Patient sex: M
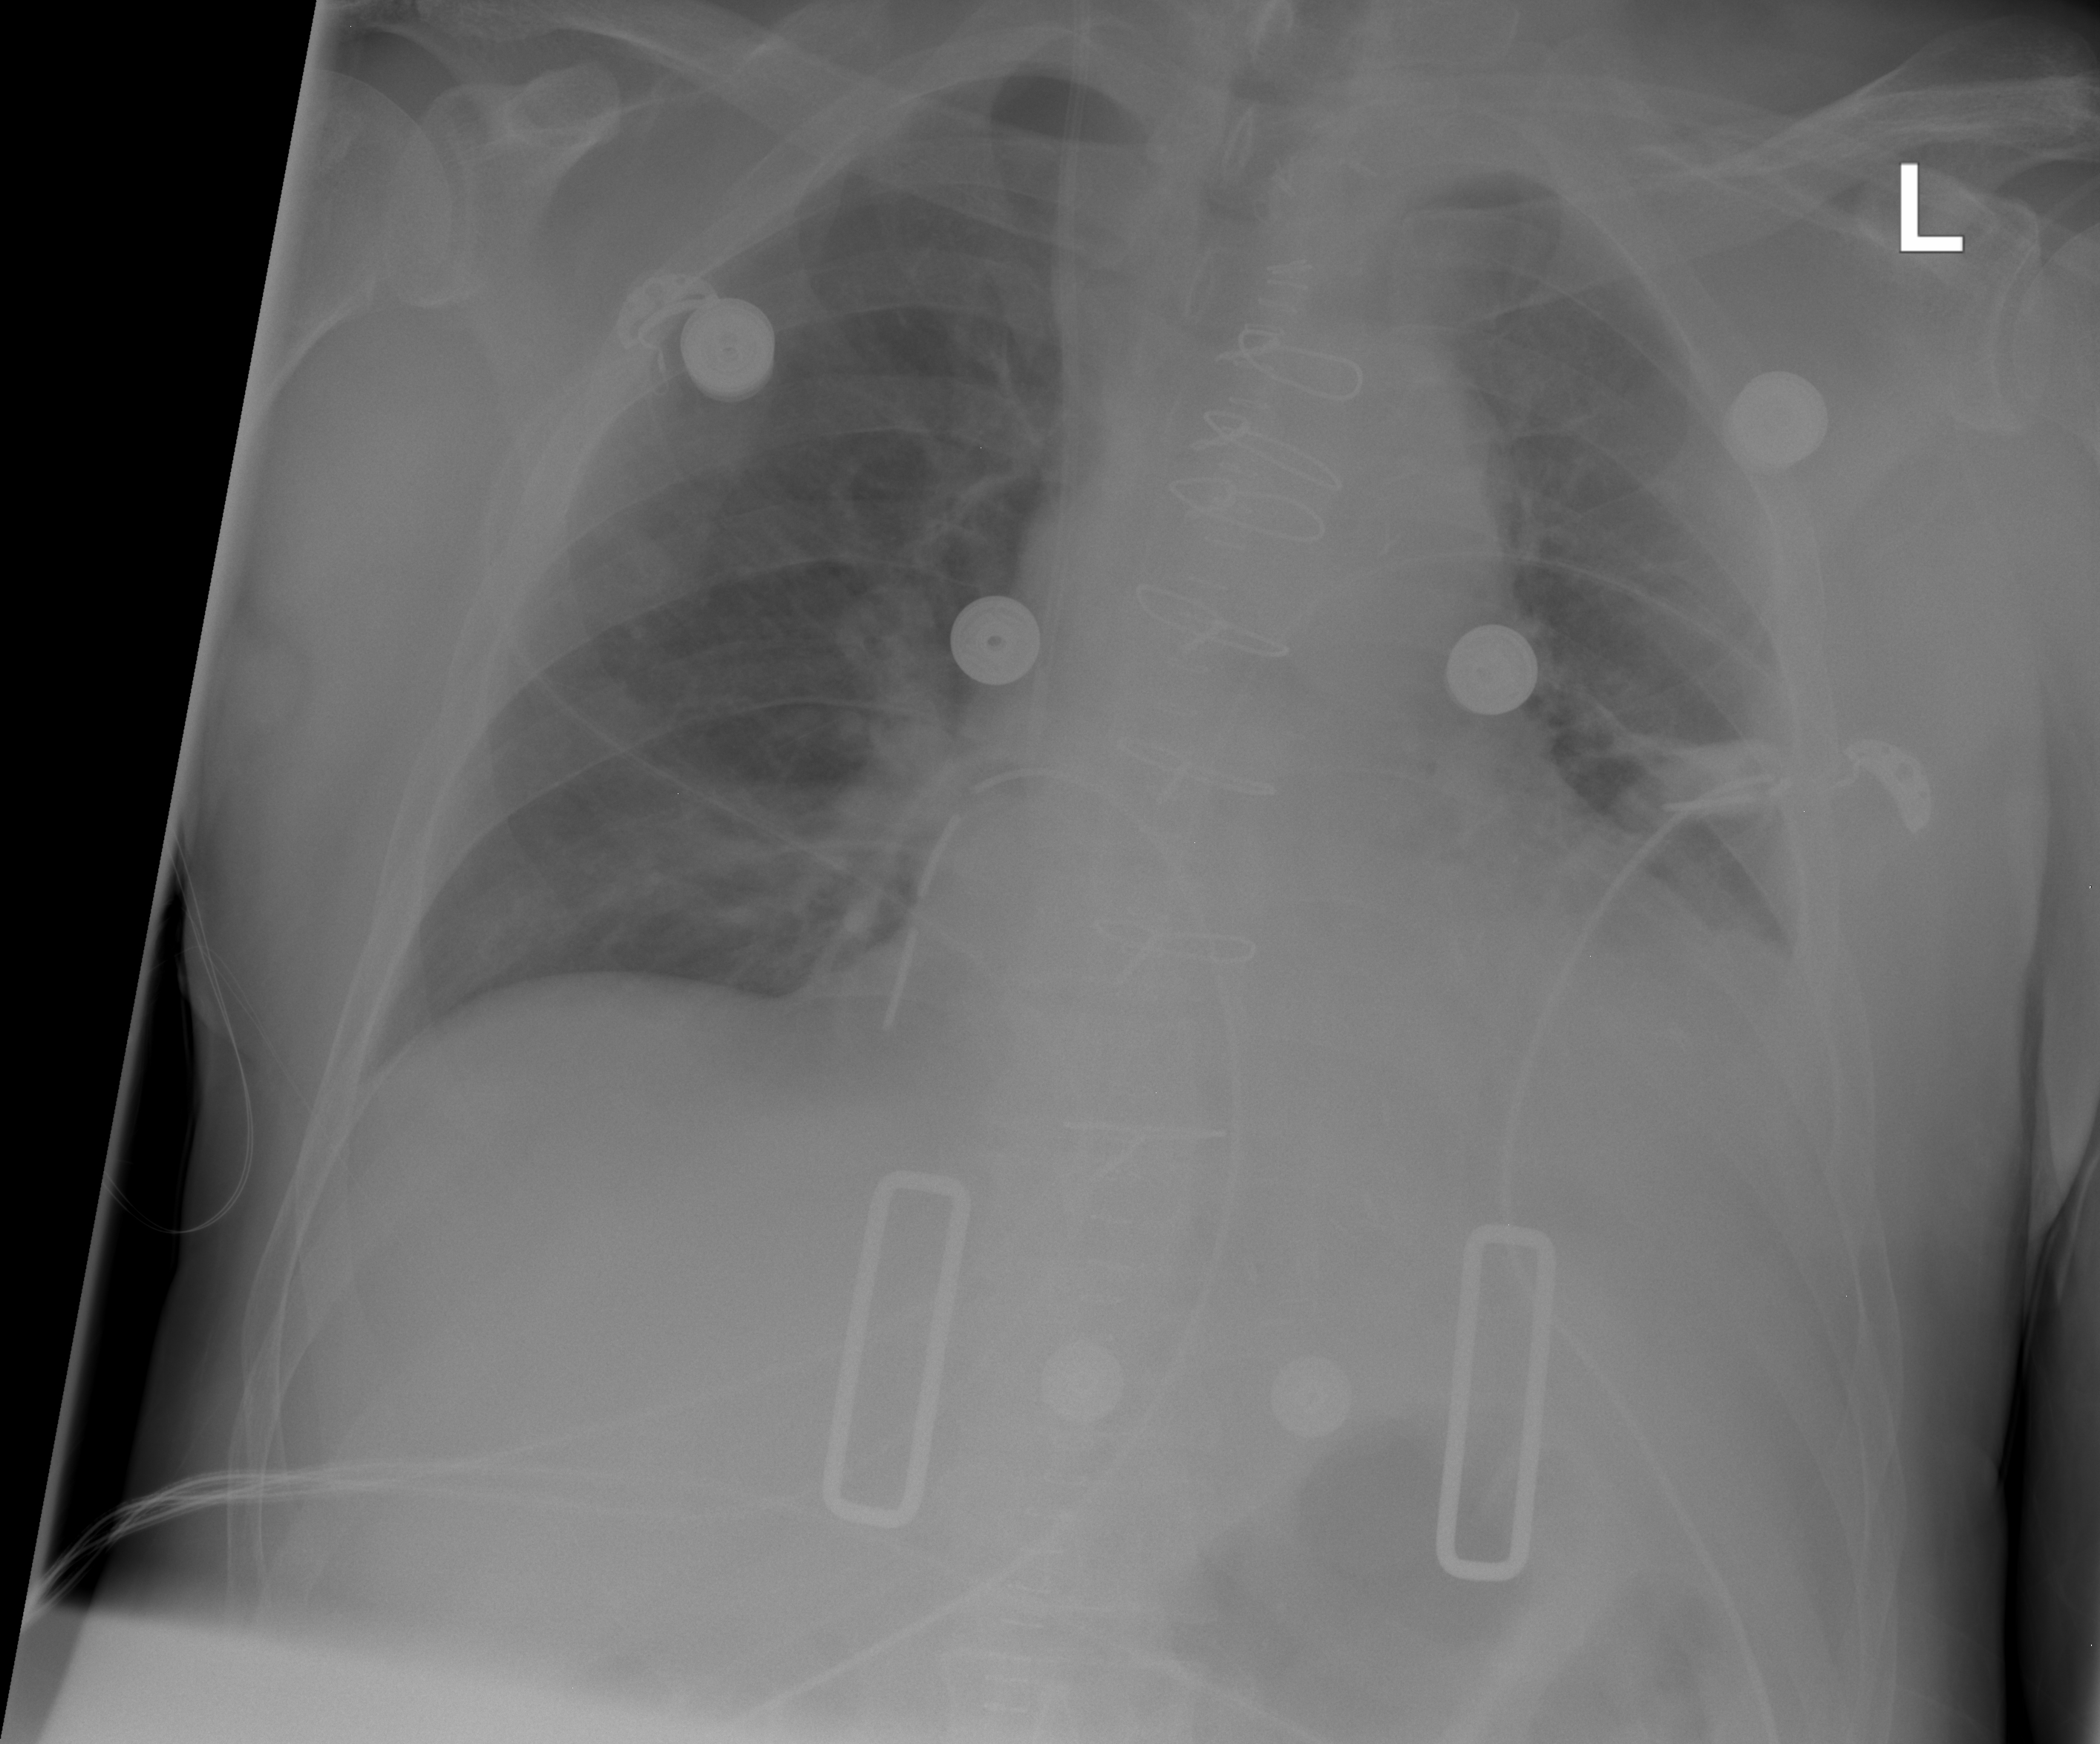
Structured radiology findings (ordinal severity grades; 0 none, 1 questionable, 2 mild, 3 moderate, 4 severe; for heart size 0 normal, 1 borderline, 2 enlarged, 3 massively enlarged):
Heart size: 2
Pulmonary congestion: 1
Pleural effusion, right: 0
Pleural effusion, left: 2
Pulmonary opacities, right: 2
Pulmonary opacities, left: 0
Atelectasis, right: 2
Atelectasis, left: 2